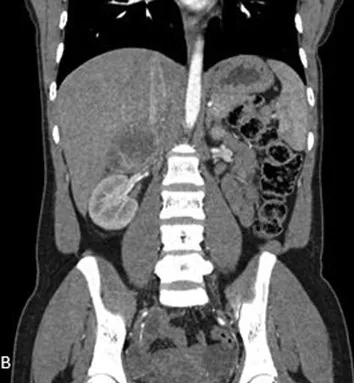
Coronal view of contrast-enhanced computed tomography showing a mass arising from the lateral limb of the right adrenal gland showing central liquefaction and intralesional hemorrhage with rupture (arrow) of the anterior wall leading to a walled off fluid collection extending into the anterior pararenal and subhepatic space.
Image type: radiology (ct)